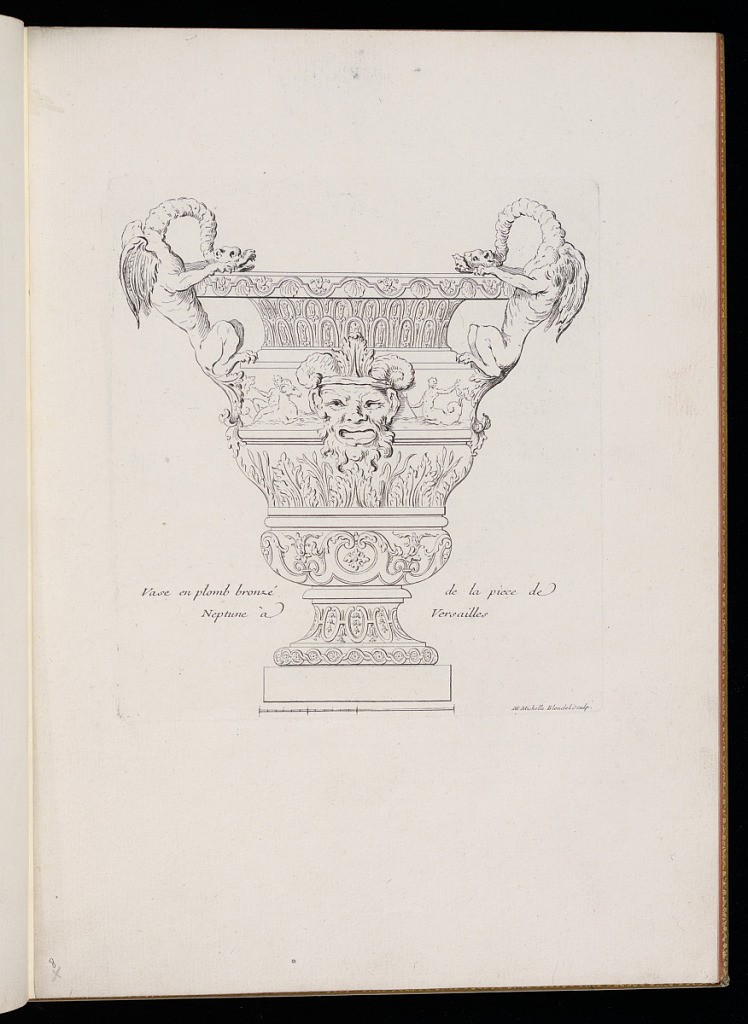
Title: Vase en plomb bronzé de la piece de Neptune à Versailles
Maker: Marie Michelle Blondel, French, active mid 18th century
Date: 1744–56
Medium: Etching on laid paper
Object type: Print
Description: Design for a vase from Neptune's Fountain at Versailles. The vase is decorated with shell, foliage, acanthus leaf, rosette and strapwork motifs, with figures around the upper section and a central bearded open-mouthed mascaron and dragon-shaped handles. The description is lettered on either side of the foot, with a scale below. The plate is signed.